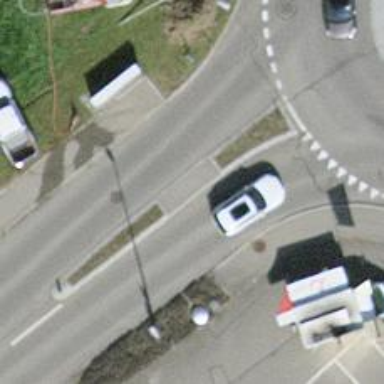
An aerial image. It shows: Uncontrolled zebra crossing with central island.